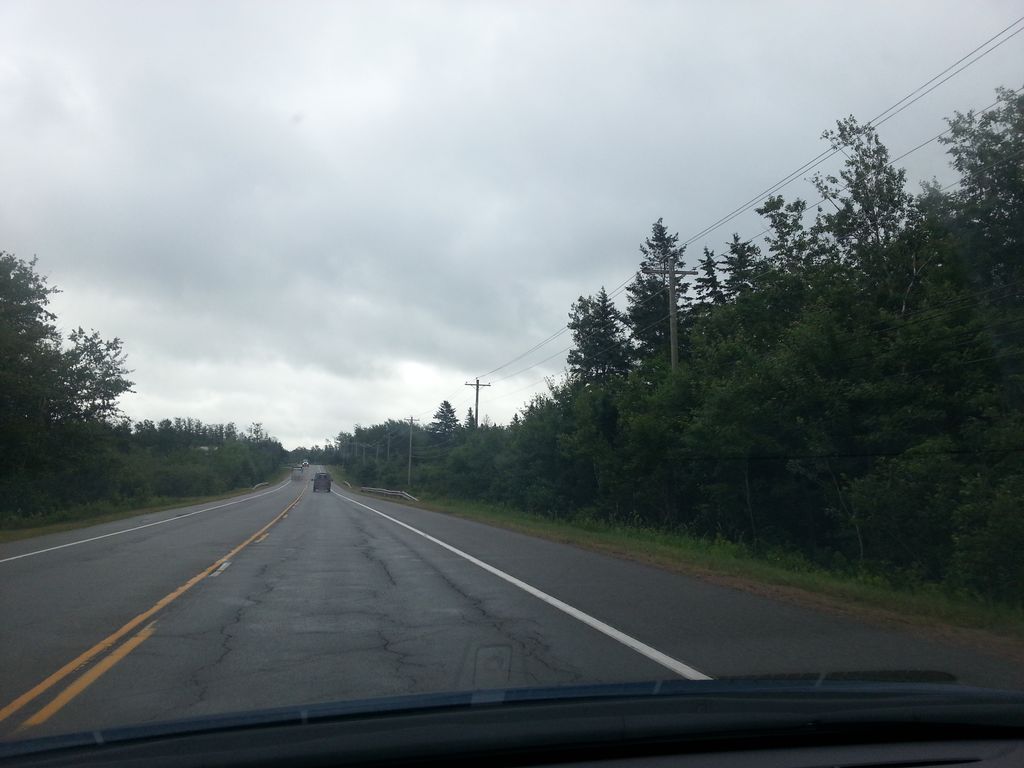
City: charlottetown